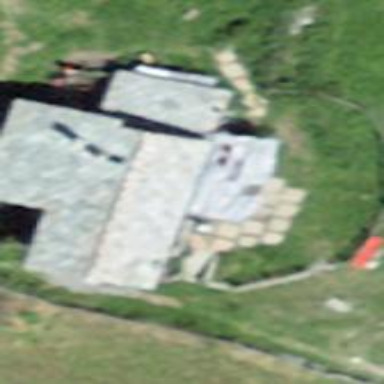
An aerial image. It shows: Stable building.